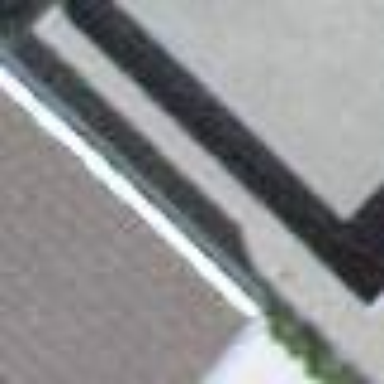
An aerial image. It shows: View of roof of building.